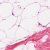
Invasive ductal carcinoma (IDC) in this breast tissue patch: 0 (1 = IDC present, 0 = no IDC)